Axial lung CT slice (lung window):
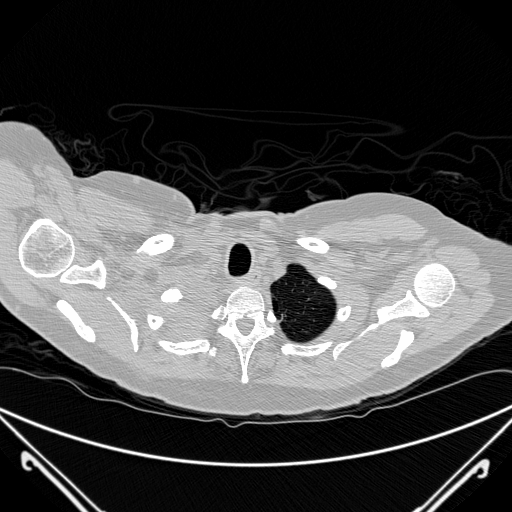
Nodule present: no